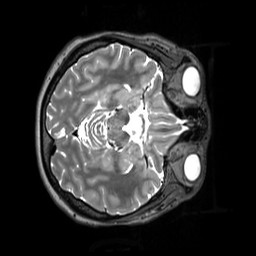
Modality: T2w
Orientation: axial
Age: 35
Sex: female
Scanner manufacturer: siemens
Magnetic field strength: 3 T
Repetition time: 3.2 s
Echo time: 0.412 s